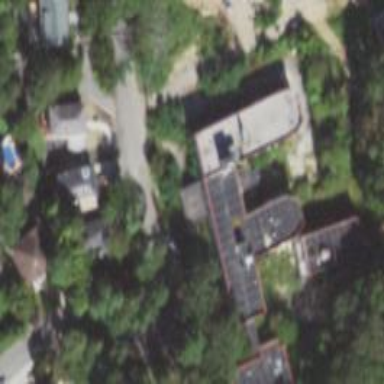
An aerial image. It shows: Hospital building.